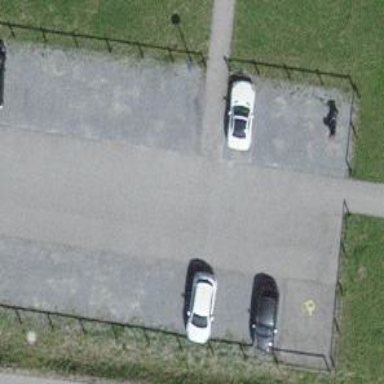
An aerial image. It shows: Parking aisle designated as service road.